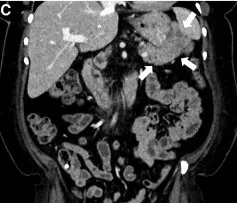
Coronal. Planes demonstrates a lobulated, heterogeneously enhancing mass arising from the tail of the pancreas (white arrows, 2A, 2C) measuring 5.9 x 5.1 x 6.1 cm (AP, lateral, craniocaudal dimensions). Mass obliterates the splenic vein (not shown). Necrotic peripancreatic and periportal lymph nodes are present, measuring up to 2.6 cm in maximal dimension (black arrowheads, 2B). Nodular thickening of the left adrenal gland (black arrow, 2A) that demonstrated washout consistent with a lipid-poor adenoma.
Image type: radiology (ct)